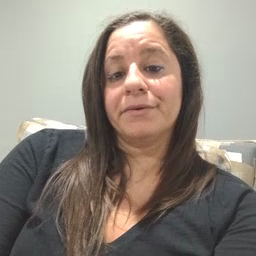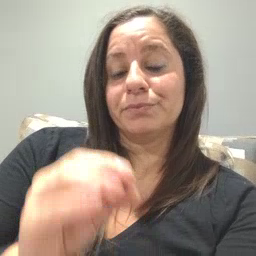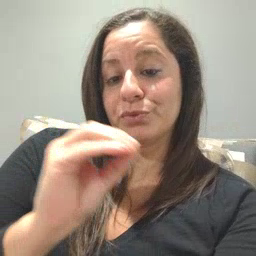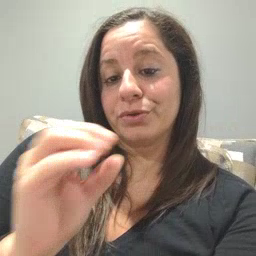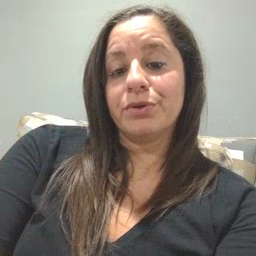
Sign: kiss